Question: my GridView id given below, (Asp.net web from application)
'''
asp:GridView ID="grid" runat="server" AutoGenerateColumns="false" Width="913px" ViewStateMode="Enabled"
ShowHeaderWhenEmpty="true" ShowHeader="true" onrowcommand="ContactsGridView_RowCommand" >
'''
my method for onRowCommand
'''
using System;
using System.Collections.Generic;
using System.Linq;
using System.Web;
using System.Web.UI;
using System.Web.UI.WebControls;
using FirstWebForm.business_objects;
namespace FirstWebForm
{
public partial class About : System.Web.UI.Page
{
protected void Page_Load(object sender, EventArgs e)
{
if (!IsPostBack)
{
grid.DataSource = dataaccess.Instance.getAll();
grid.DataBind();
}
}
void ContactsGridView_RowCommand(Object sender, GridViewCommandEventArgs e)
{
}
}
}
'''
But it hits a error

'''
Compiler Error Message: CS1061: 'ASP.about_aspx' does not contain a definition for 'ContactsGridView_RowCommand' and no extension method 'ContactsGridView_RowCommand' accepting a first argument of type 'ASP.about_aspx' could be found (are you missing a using directive or an assembly reference?)
'''
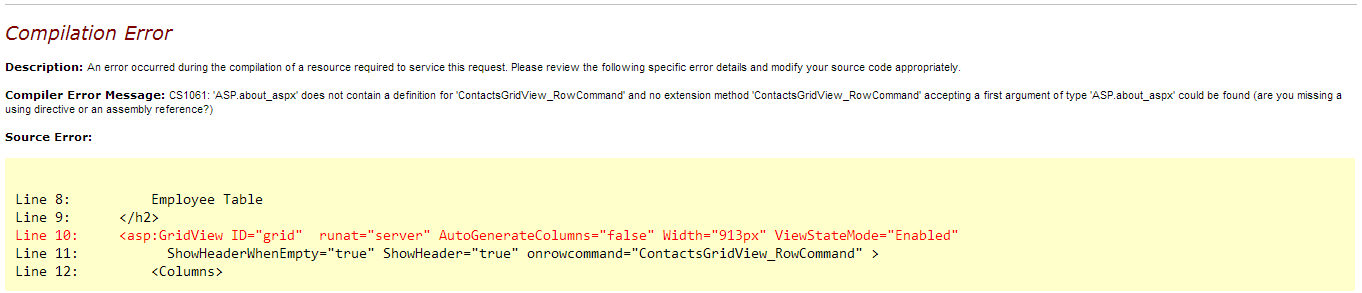
Answer: Change the 'ContactsGridView_RowCommand' method to be 'public' or 'protected' if it is to be ran in the code behind:
'''
protected void ContactsGridView_RowCommand
'''
Or put the method on the page in a script tag and it will work as is
'''
<script runat="server">
void ContactsGridView_RowCommand(Object sender, GridViewCommandEventArgs e)
{
...
}
</script>
'''